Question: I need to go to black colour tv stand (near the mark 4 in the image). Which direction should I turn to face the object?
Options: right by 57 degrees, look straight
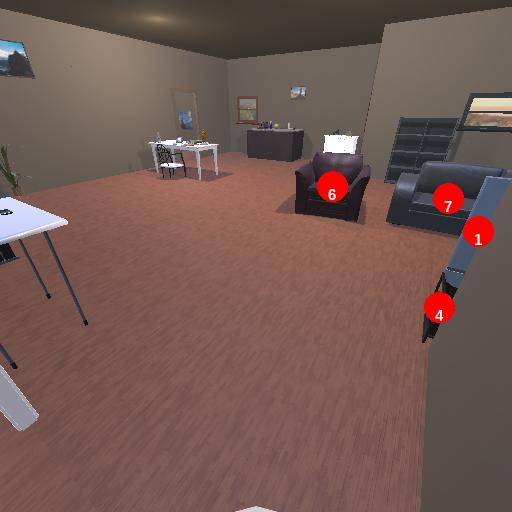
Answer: right by 57 degrees